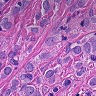
Metastatic tissue present: yes